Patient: sex M, age 69
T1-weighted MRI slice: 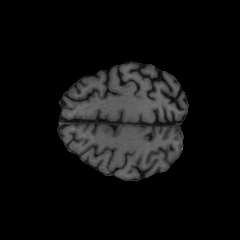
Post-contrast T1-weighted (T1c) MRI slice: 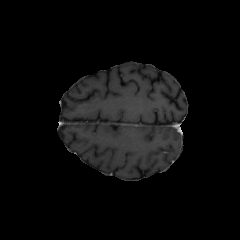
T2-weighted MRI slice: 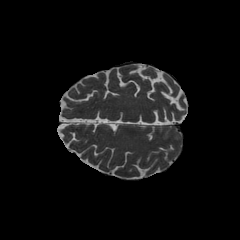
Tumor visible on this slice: no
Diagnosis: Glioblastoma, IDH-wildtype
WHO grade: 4